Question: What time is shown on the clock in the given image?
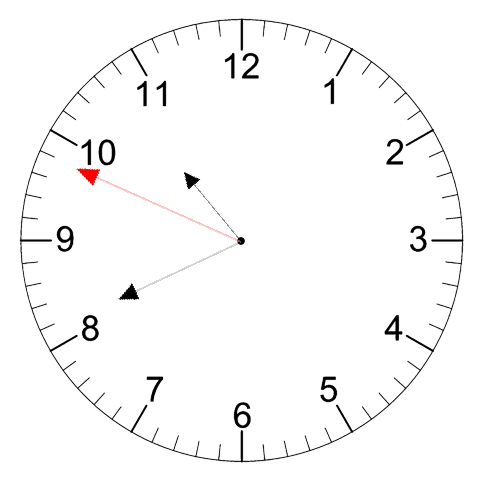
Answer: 10:40:49